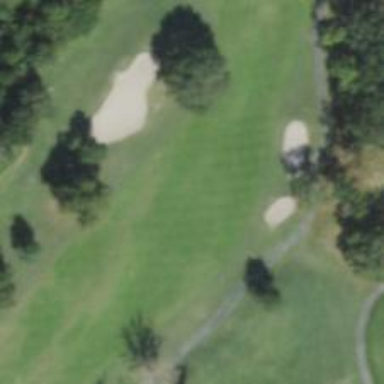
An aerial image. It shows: Golf hole.